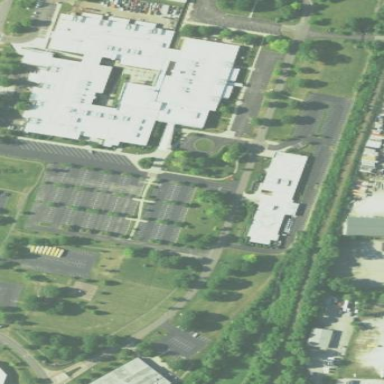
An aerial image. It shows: School.